Question: In WPF, when you have a 'ListView' passing over an item with the mouse will give a nice highlight effect, like this:

However, this doesn't happen with a 'TreeView'. My question is simple: how do I enable the same effect for the items in a 'TreeView'?
NOTE: I'm aware of these questions:
<URL>
<URL>
But they are mainly concerned with extending the highlight behavior to the entire row, while I still can't figure out how to enable the highlight effect on a single 'TreeViewItem' (that would be more than enough for me)
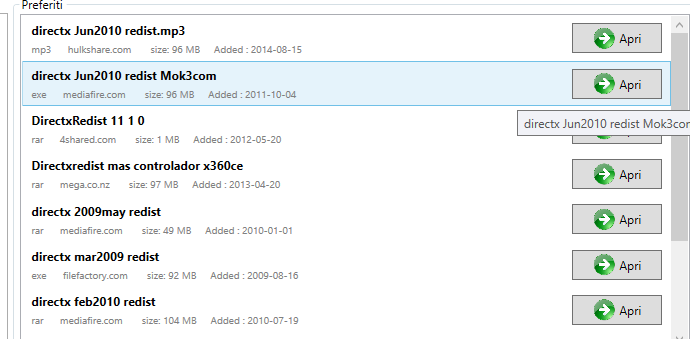
Answer: Normally we can add some style for the 'TreeViewItem' with some Trigger to toggle the Background on mouse over. However it's not such simple when 'TreeViewItem' contains each other (nested) and the bubbling of the event will cause some unwanted effect. I've tried digging in solving the problem with this approach but no luck (just nearly solve it but not perfectly).
So we have to use another approach, here we will change the template of the Header by setting the 'HeaderTemplate' of 'TreeViewItem'. In that template, we will add triggers such as for the root Border and then everything works OK:
'''
<TreeView>
<TreeView.Resources>
<Style TargetType="TreeViewItem">
<Setter Property="HeaderTemplate">
<Setter.Value>
<DataTemplate>
<Border>
<TextBlock Text="{Binding}"/>
<Border.Style>
<Style TargetType="Border">
<Setter Property="BorderThickness" Value="1"/>
<Setter Property="BorderBrush" Value="Transparent"/>
<Style.Triggers>
<MultiDataTrigger>
<MultiDataTrigger.Conditions>
<Condition Binding="{Binding RelativeSource={RelativeSource Self},
Path=IsMouseOver}" Value="True"/>
<Condition Binding="{Binding RelativeSource={RelativeSource AncestorType=TreeViewItem},
Path=IsSelected}" Value="False"/>
</MultiDataTrigger.Conditions>
<Setter Property="Background" Value="#ffe5f3fb"/>
<Setter Property="BorderBrush" Value="#ffa5d7f0"/>
</MultiDataTrigger>
</Style.Triggers>
</Style>
</Border.Style>
</Border>
</DataTemplate>
</Setter.Value>
</Setter>
</Style>
</TreeView.Resources>
<TreeViewItem Header="Item 1">
<TreeViewItem Header="Item 11"></TreeViewItem>
<TreeViewItem Header="Item 12"/>
</TreeViewItem>
<TreeViewItem Header="Item 2">
</TreeViewItem>
</TreeView>
'''
Note that you can create whatever 'Brush' you like to replace the simple 'SolidColorBrush' I used above for the 'Background'. You should read more about 'Brush' in WPF.
As far as I know to synchronize with the System settings about colors and brushes, we just have the static class 'SystemColors'. The closest color I've found for the hovering highlight is 'SystemColors.HotTrackColorKey'. However I guess the hovering highlight used for the 'ListView' in Windows 7 applies some opacity for the brush and it looks lighter. So I've tried using the opacity of '0.05' for the brush and it looks fairly close to the default highlight color of ListView in Windows 7. You can define the brush in the resource and use it like this:
'''
//inside the Style for Border
<Style.Resources>
<SolidColorBrush x:Key="hoverBrush" Opacity=".05"
Color="{DynamicResource {x:Static SystemColors.HotTrackColorKey}}"/>
</Style.Resources>
'''
Then set the brush for background via 'Setter':
'''
<Setter Property="Background" Value="{DynamicResource hoverBrush}"/>
'''